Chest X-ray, PA view. Patient: 64 years old, sex M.
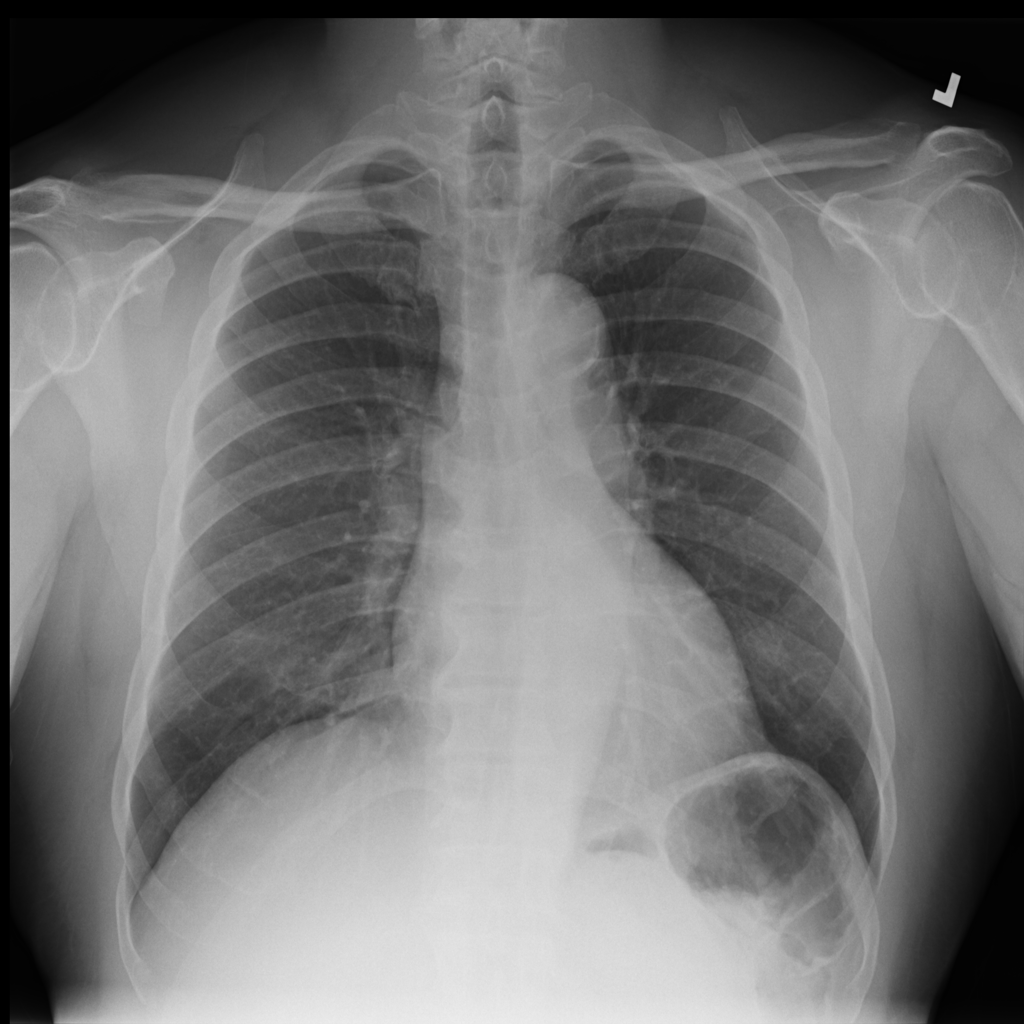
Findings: No Finding